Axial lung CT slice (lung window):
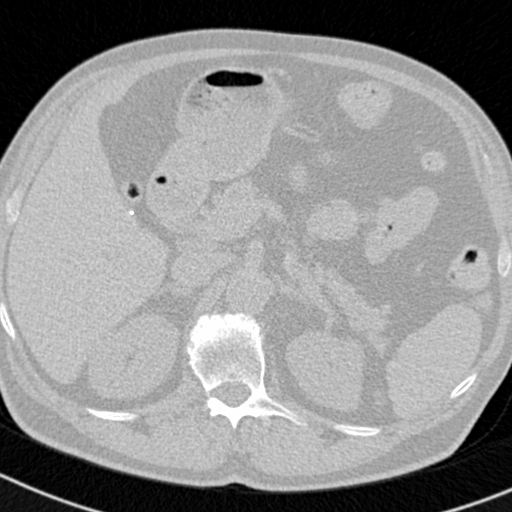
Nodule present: no